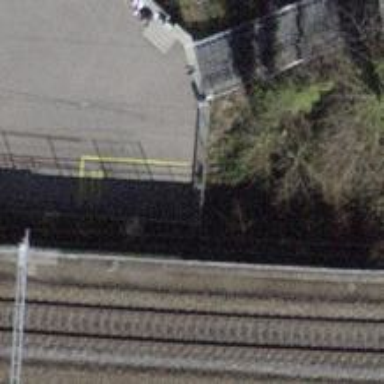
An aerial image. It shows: Railway buffer stop.